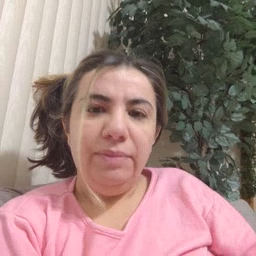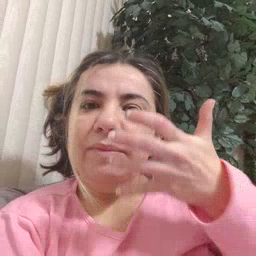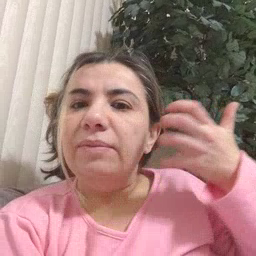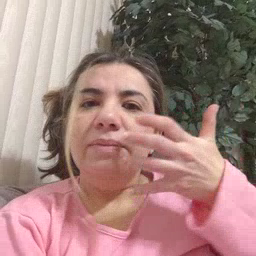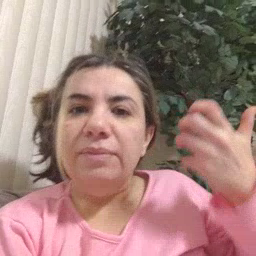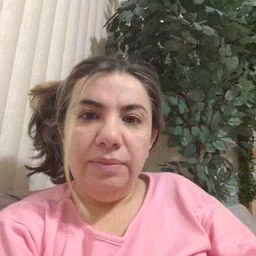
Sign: tiger